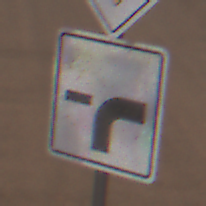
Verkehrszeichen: VerlaufVorfahrtsstrasse9
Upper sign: Vorfahrtsstrasse
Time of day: SunriseSunset
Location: Outdoor (Nature)
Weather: PartlyCloudy
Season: NotSpecified
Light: Natural